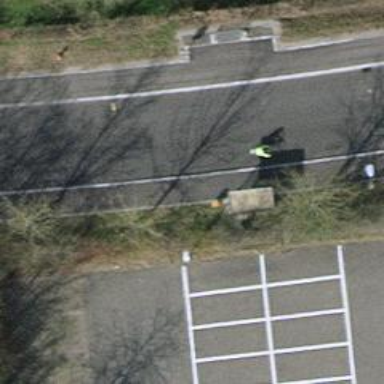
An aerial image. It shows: Brown bench in the vicinity.